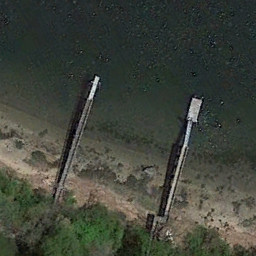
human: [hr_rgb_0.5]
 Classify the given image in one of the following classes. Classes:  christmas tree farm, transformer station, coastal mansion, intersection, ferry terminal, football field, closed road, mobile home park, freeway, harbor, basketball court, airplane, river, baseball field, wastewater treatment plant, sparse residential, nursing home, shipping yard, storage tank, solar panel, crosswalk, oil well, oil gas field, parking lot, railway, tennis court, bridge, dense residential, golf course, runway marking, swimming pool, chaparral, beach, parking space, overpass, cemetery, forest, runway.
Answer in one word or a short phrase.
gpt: ferry terminal